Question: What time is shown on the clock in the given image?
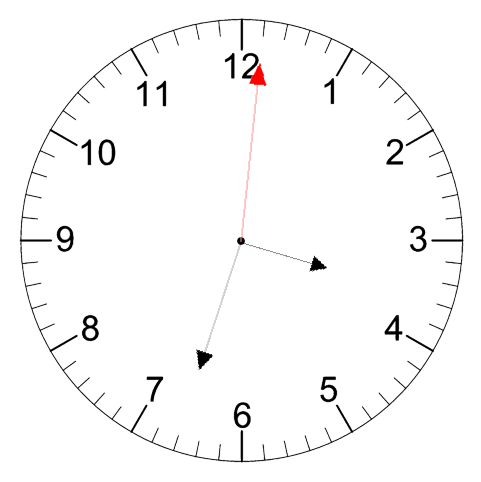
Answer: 03:33:01